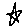
Label: star